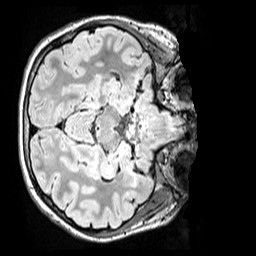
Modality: FLAIR
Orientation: axial
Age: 10
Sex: female
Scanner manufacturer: siemens
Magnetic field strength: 3 T
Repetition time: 5 s
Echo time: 0.388 s